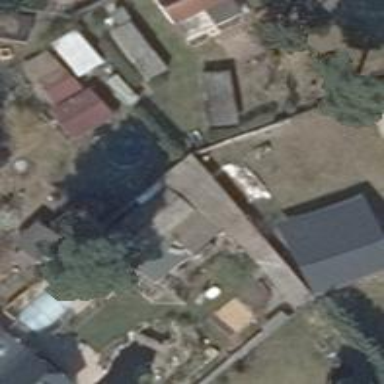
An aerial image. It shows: Bungalow-style building.